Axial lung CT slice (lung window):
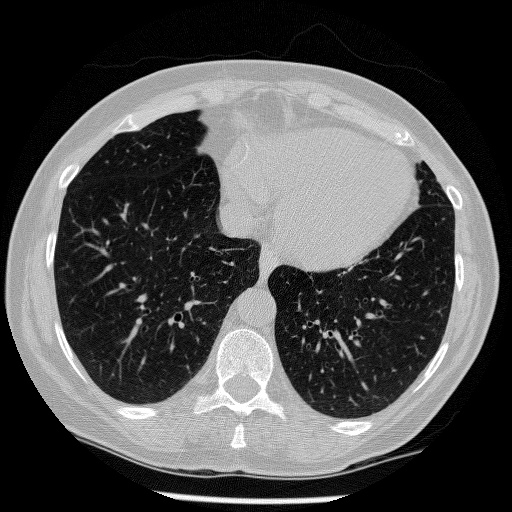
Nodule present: no